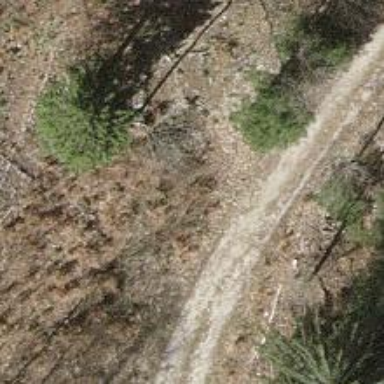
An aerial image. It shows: Unpaved track road with grade3 tracktype.